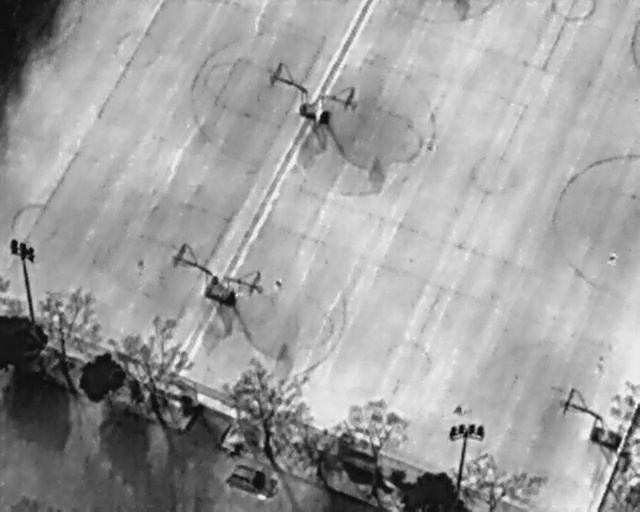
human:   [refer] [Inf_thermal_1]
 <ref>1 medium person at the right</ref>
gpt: <box>[[94, 49, 97, 51, 2]]</box>